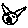
Label: cat